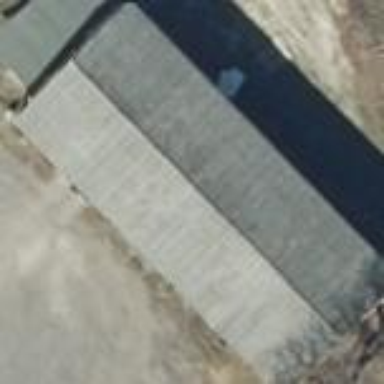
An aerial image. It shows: Building with gabled roof. The roof is grey in color and oriented along the building.